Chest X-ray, AP view. Patient: 45 years old, sex F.
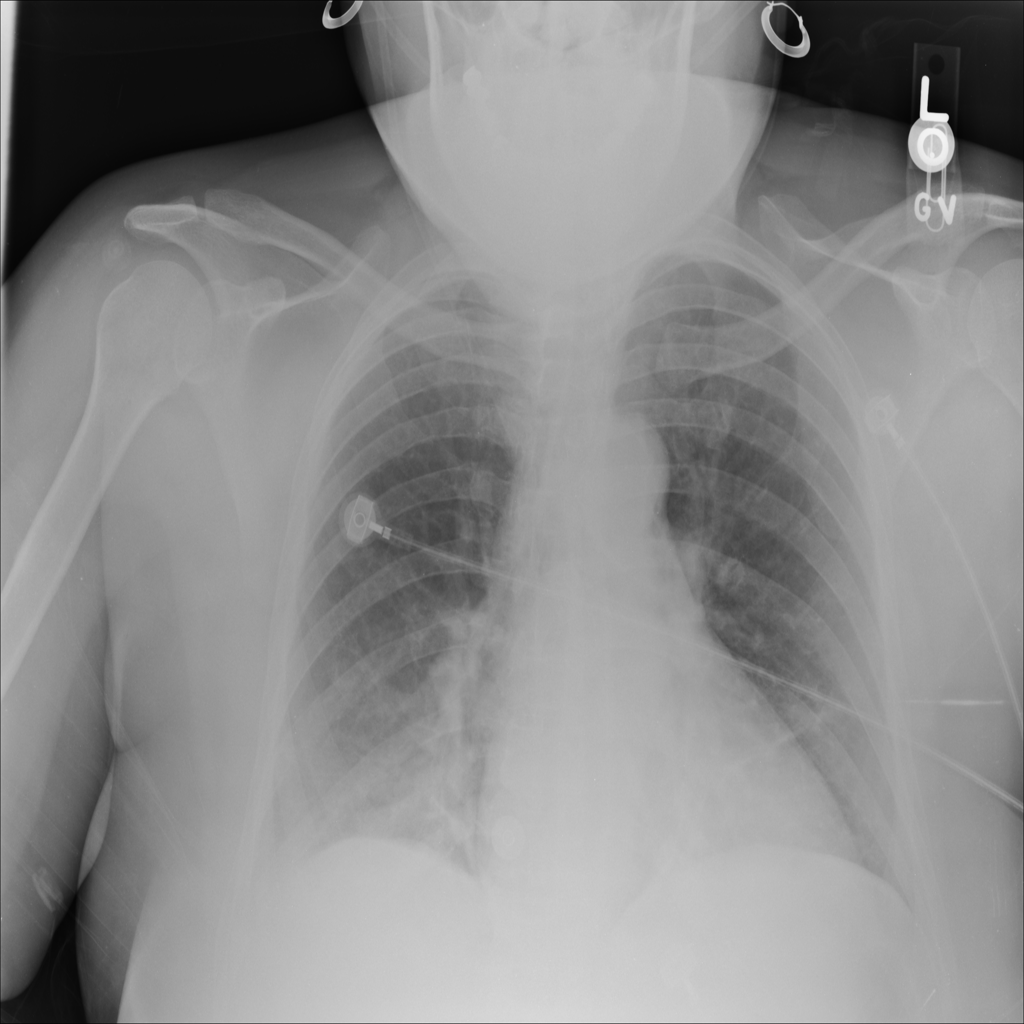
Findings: Atelectasis